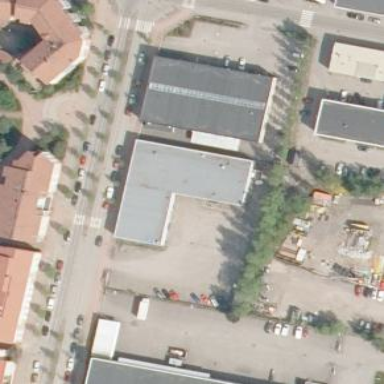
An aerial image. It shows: Flat-roofed retail building with indoor bowling alley.